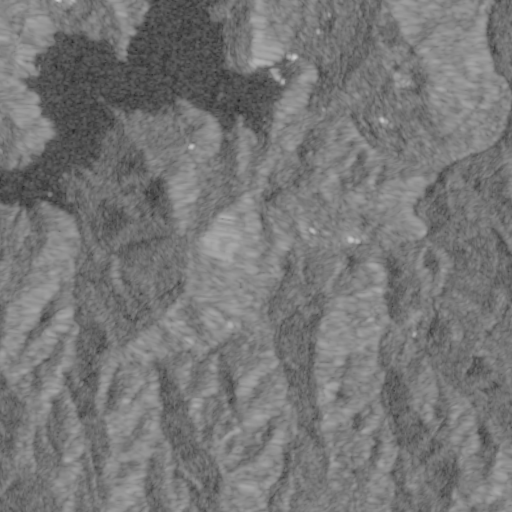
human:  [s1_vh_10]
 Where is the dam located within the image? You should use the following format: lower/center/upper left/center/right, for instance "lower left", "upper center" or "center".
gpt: The dam is located in the upper center of the image.
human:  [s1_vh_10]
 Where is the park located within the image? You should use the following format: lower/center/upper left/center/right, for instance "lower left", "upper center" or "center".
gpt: The park is located in the center of the image.
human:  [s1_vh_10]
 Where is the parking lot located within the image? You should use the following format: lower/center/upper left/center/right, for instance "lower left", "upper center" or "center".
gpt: The parking lot is located in the upper center of the image.
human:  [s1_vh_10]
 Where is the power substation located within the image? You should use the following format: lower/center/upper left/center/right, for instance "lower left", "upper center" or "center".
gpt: The power substation is located in the upper center of the image.
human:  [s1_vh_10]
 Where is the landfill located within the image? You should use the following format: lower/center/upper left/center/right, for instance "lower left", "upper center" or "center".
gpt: There is no landfill in the image.

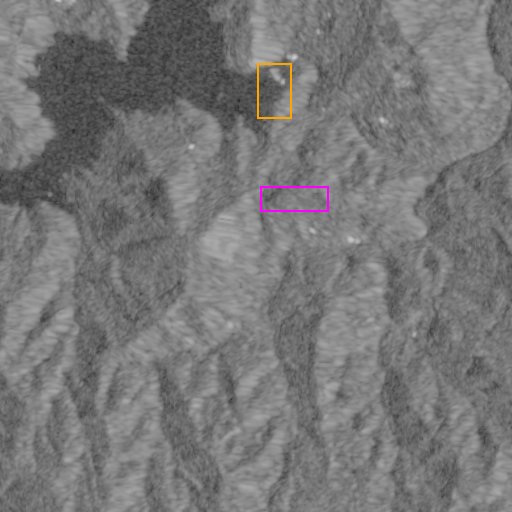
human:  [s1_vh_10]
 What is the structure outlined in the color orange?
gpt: The structure outlined in orange is a dam.
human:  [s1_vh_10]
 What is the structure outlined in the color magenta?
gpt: The structure outlined in magenta is a park.
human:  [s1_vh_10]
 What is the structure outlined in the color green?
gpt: There is no green outline.